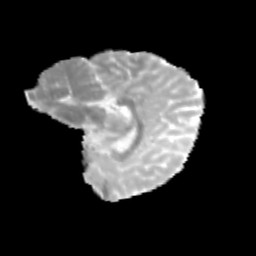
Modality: MD
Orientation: sagittal
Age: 11
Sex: female
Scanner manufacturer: siemens
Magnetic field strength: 3 T
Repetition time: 3.8 s
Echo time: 0.07 s